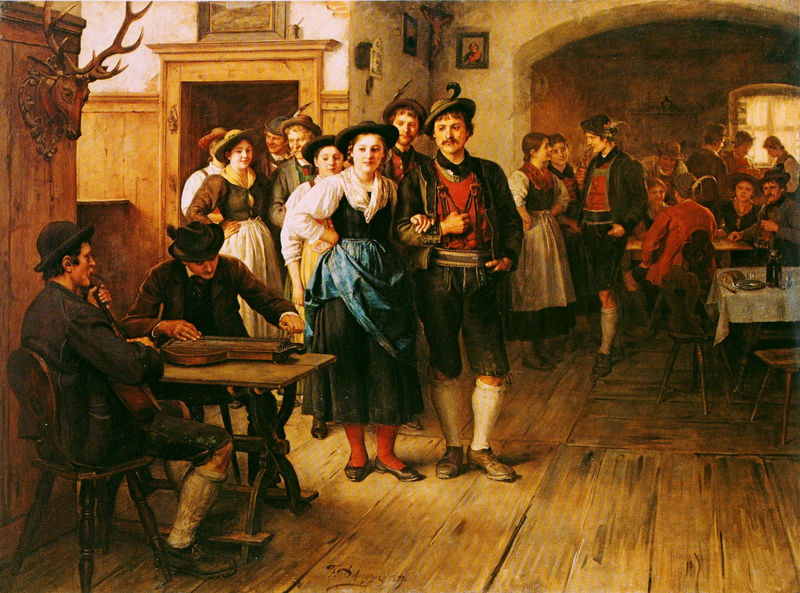
Titel: Vor dem Tanz
Künstler: Franz von Defregger
Standort: München
Institution: Neumeister Kunstauktionshaus KG
Schlagwörter: blau, feder, gruppe, mann, weiß, frauen, menschen, ocker, bar, braun, frau, glas, holz, hut, hüte, kleid, männer, reden, stuhl, stühle, tisch, tische, rot, fest, gesellschaft, tanz, feiern, flasche, lokal, wirtschaft, boden, land, interieur, paar, gitarre, instrumente, musik, musiker, tanzen, bauern, genre, schürze, bilder, bogen, genrebild, genremalerei, holzplanken, parkett, schuhe, bäuerin, dorf, dielen, essen, diele, holzboden, pfeife, rauchen, musizieren, stube, holzdielen, bauer, kelid, strümpfe, gewölbe, bayern, heimat, kreuz, münchen, restaurant, jugend, gaststätte, volk, bier, sonntag, tracht, geigenspieler, hirsch, jäger, leder, bürgerlich, trachten, hochzeit, kniebundhose, geweih, defregger, lederhose, tirol, dirndl, gamsbart, süddeutschland, gasthaus, gasthof, wirtshaus, tradition, lederhosen, gaststube, trophäe, bildchen, kirchweih, paare, brauchtum, tirolerhut, zither, zitter, fesch, folklore, hirschgeweih, madl, süddetuschland, tither, trachtenhut, volksmusik, volkstanz, hausmusik, hirschkopf, miesbach, hierschgeweih, tischtich, feststube, wirtsgaus